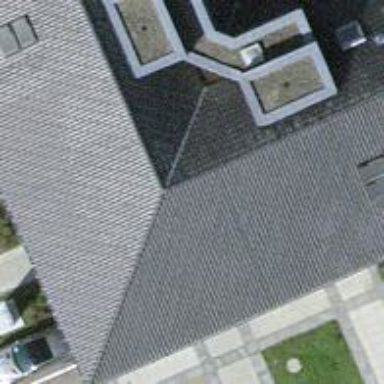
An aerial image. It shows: Building with ridged roof.